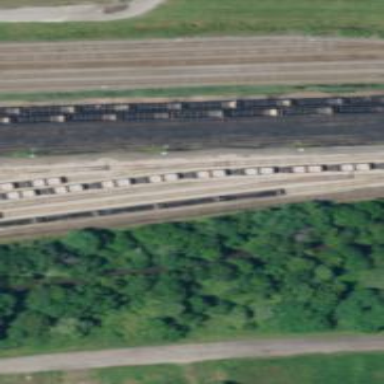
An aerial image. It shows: Railway yard used for servicing trains.